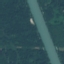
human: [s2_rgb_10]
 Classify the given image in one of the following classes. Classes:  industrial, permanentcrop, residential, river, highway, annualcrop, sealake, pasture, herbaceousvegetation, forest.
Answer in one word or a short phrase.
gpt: River